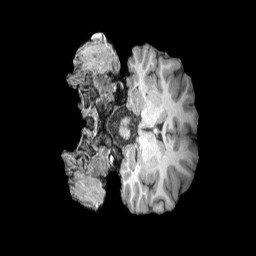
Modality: T1w
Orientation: coronal
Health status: healthy